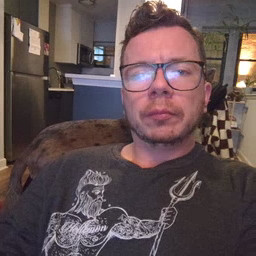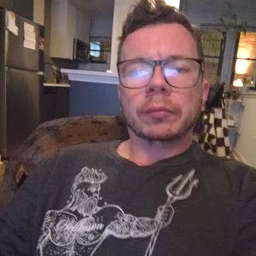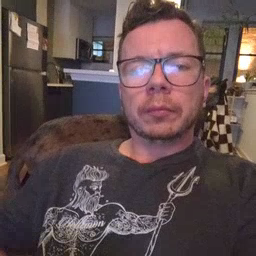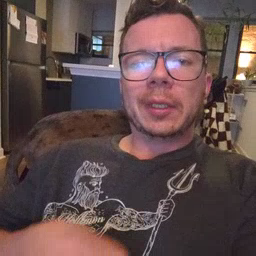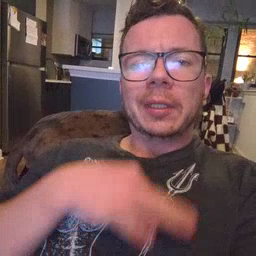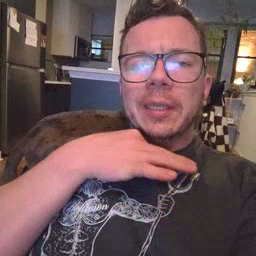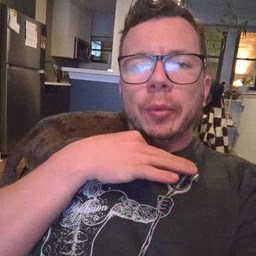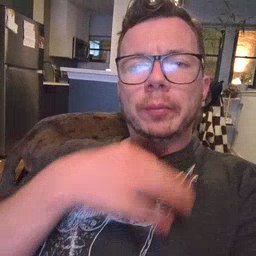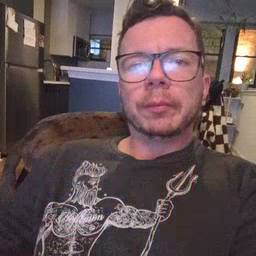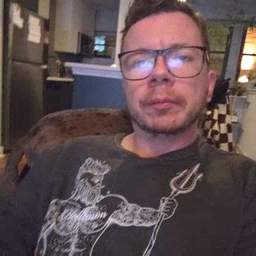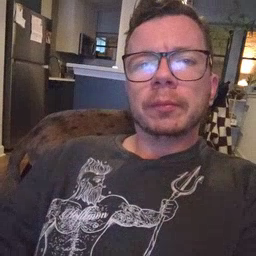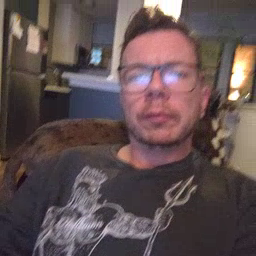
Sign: zipper